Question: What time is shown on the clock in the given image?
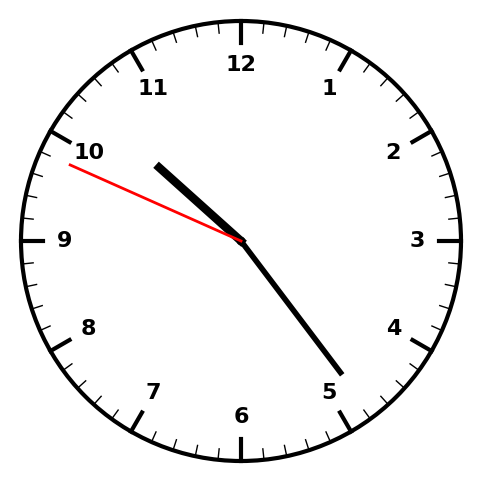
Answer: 10:23:49